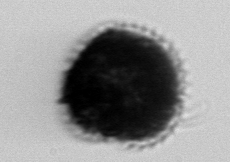
Label: Gonyaulax